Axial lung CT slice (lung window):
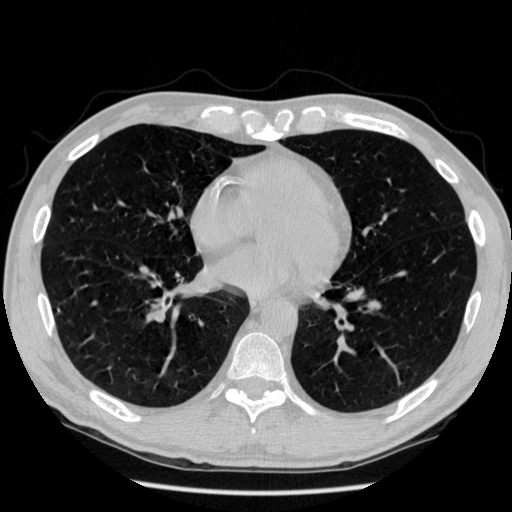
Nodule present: no